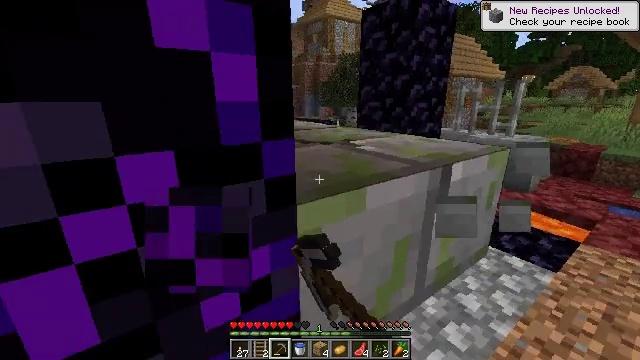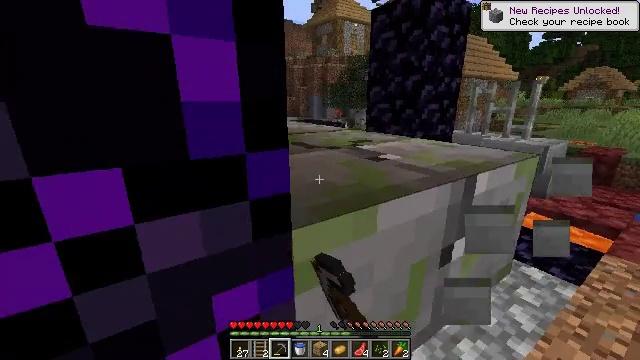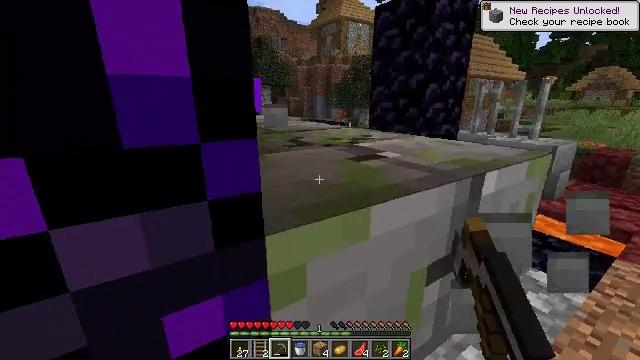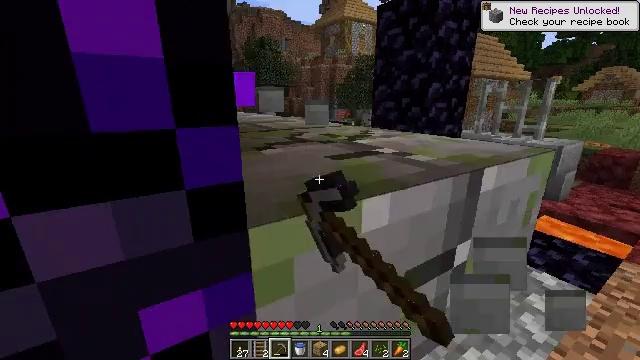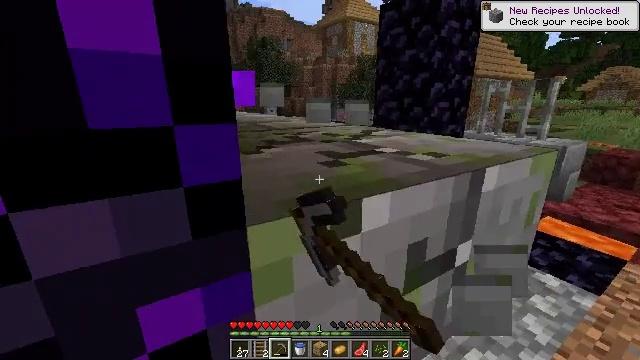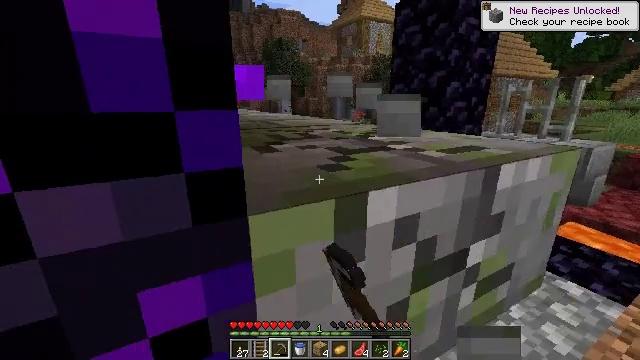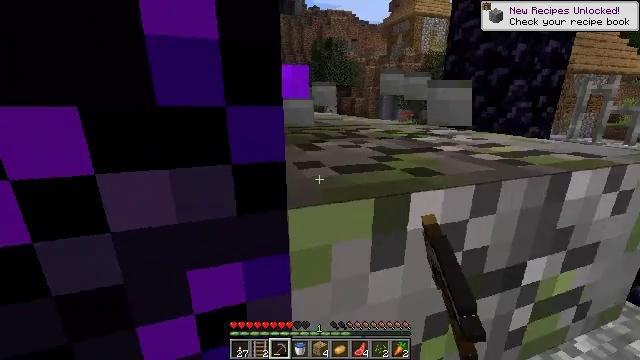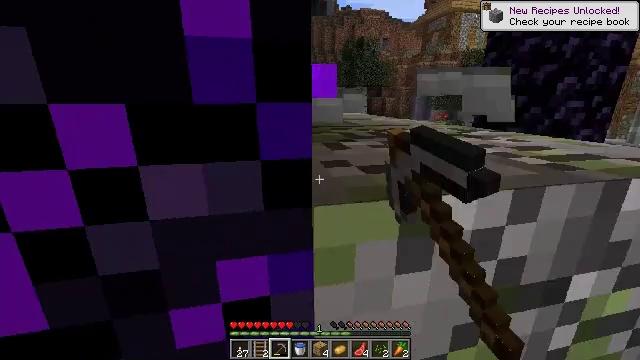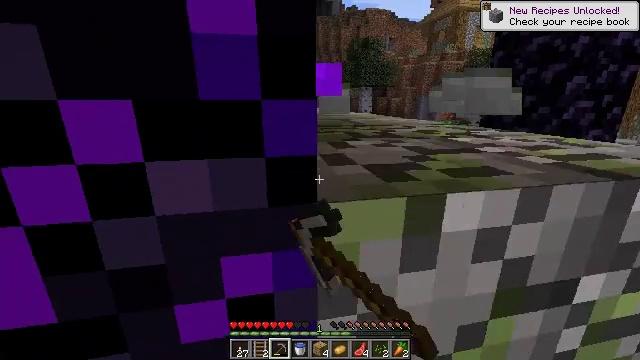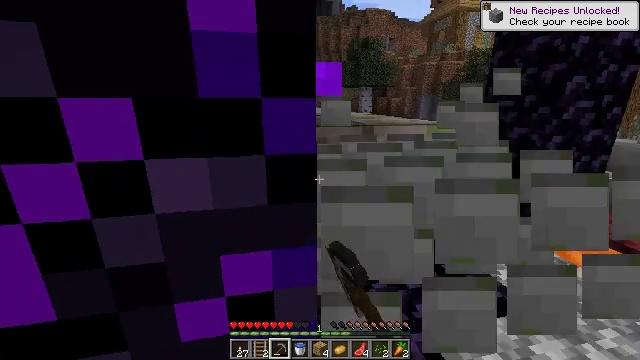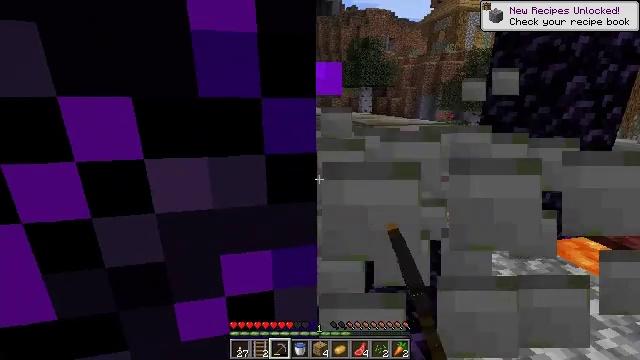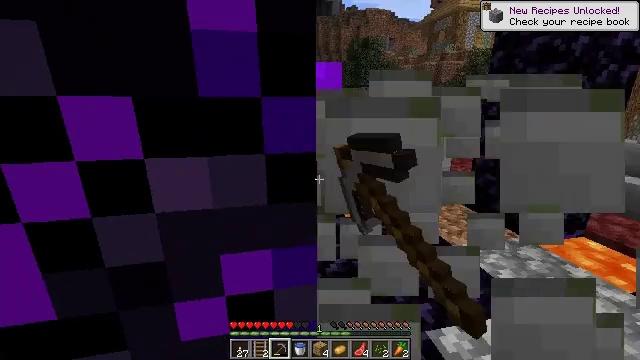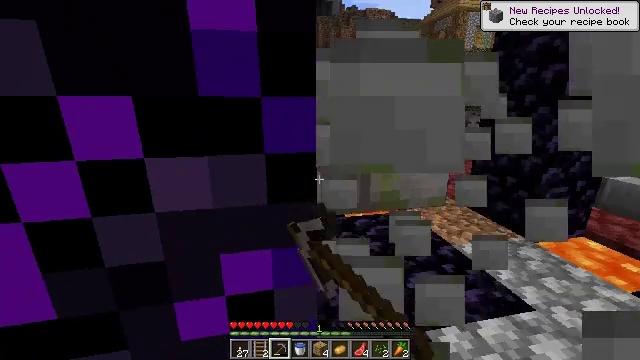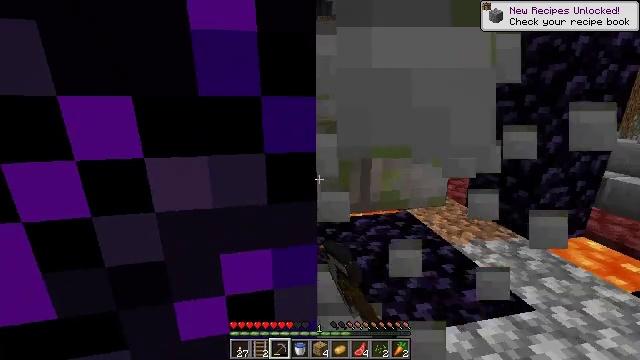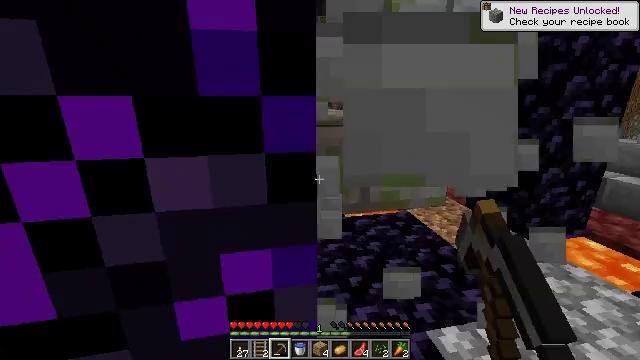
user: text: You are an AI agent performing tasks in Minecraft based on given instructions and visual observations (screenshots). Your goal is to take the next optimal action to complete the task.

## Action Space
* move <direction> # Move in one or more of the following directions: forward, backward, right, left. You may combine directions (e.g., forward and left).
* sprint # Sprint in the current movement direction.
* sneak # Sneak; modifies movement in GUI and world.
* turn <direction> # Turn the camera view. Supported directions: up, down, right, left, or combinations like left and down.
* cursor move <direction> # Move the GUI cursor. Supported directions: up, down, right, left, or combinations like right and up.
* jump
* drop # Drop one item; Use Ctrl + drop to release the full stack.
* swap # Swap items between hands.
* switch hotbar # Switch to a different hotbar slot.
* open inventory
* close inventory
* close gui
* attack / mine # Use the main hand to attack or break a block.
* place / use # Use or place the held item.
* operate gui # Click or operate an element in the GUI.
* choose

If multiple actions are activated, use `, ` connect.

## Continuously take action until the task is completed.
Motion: motion action
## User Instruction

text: Remove the mossy stone brick slab from its place.
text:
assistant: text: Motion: turn left, attack / mine
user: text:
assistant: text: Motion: attack / mine
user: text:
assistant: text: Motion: attack / mine
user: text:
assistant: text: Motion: attack / mine
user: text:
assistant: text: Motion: turn left, attack / mine
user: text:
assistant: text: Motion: turn left, attack / mine
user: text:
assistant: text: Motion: turn left, attack / mine
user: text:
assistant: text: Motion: turn left, attack / mine
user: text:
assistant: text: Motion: attack / mine
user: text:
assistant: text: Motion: attack / mine
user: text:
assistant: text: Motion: attack / mine
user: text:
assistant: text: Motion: attack / mine
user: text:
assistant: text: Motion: attack / mine
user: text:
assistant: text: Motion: attack / mine
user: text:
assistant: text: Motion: attack / mine